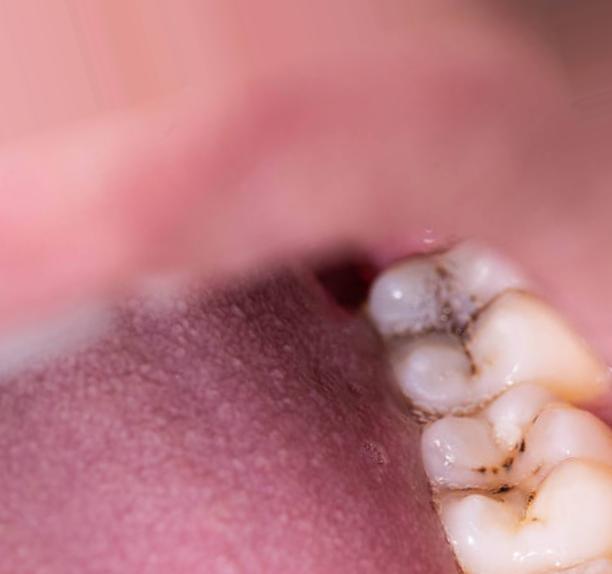
Condition: Caries